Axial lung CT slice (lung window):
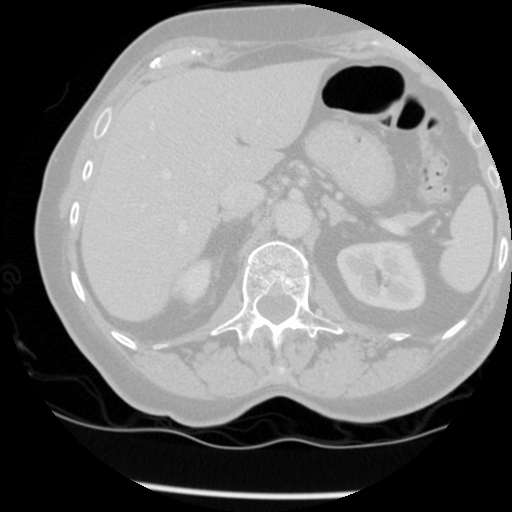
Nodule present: no